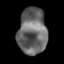
Tissue: prostate
Cell type: T cells
Senescence score: 0.3046
Nuclear area (px): 1300
Mean DAPI intensity: 104.018